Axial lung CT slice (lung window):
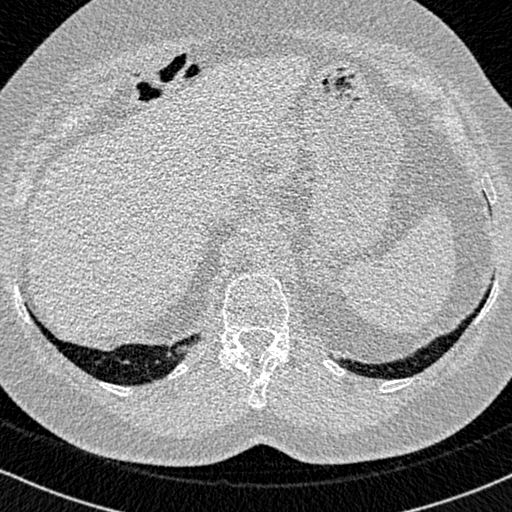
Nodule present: no